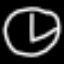
Label: clock